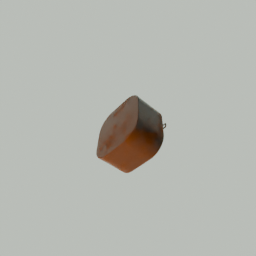
Label: electronics